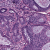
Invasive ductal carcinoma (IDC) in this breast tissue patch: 1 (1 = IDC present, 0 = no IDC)